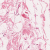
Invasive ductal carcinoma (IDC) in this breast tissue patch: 0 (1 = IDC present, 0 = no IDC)